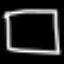
Label: square